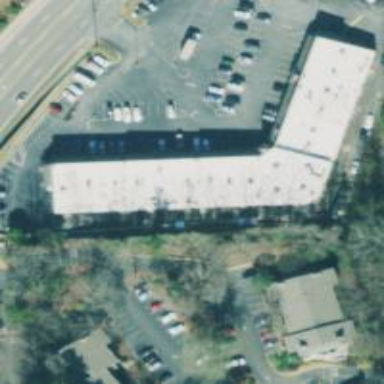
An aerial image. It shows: Flat-roofed commercial building.